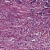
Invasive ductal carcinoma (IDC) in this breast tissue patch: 1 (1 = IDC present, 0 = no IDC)